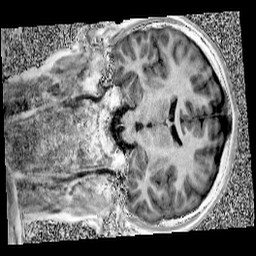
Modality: UNIT1
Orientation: coronal
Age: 11
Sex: male
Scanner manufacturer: siemens
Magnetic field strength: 3 T
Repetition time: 4 s
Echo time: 0.00299 s